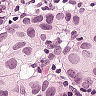
Metastatic tissue present: yes